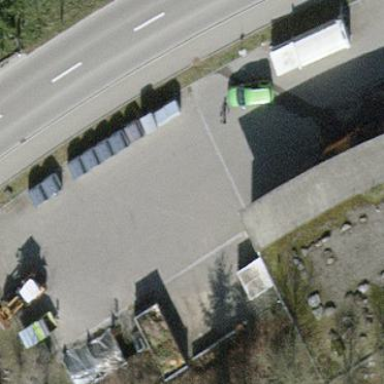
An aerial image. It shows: Recycling center for green waste.